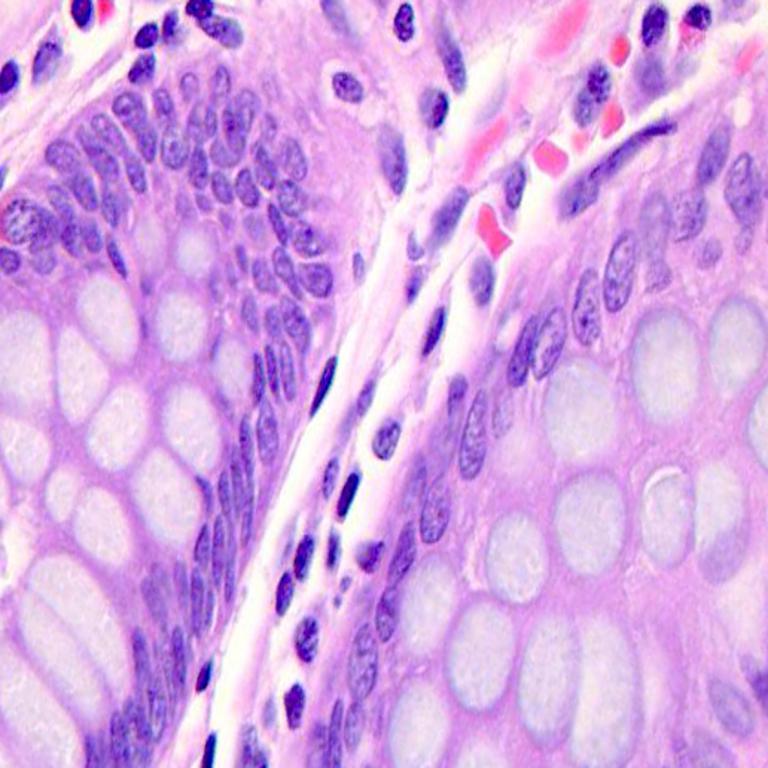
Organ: colon
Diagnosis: benign